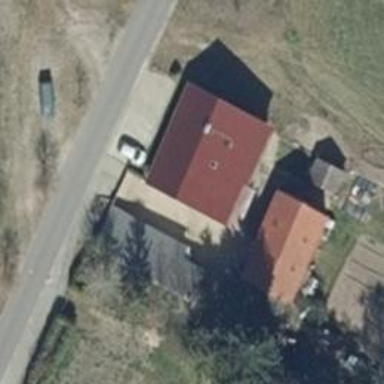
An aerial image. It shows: Gabled house with the roof oriented across.